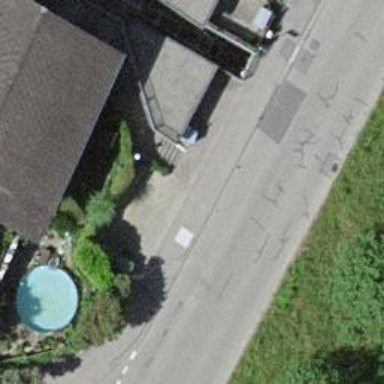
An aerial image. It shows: Bus stop with platform for public transport.